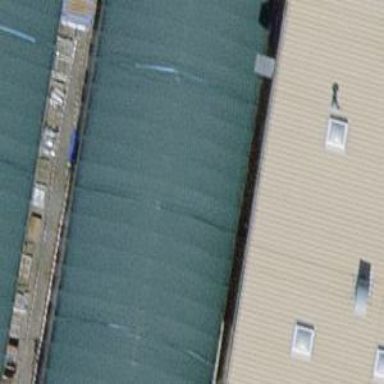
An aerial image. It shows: Workshop building located near railway.